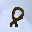
Label: 8